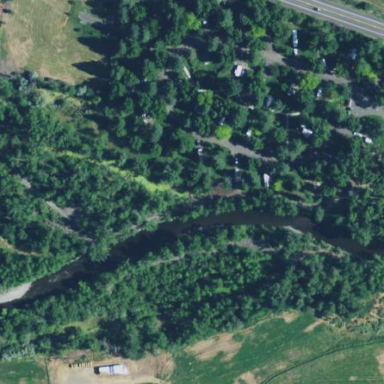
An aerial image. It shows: Campsite designated for tourism.